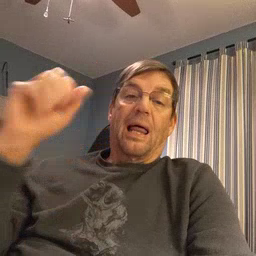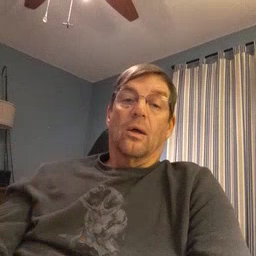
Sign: loud